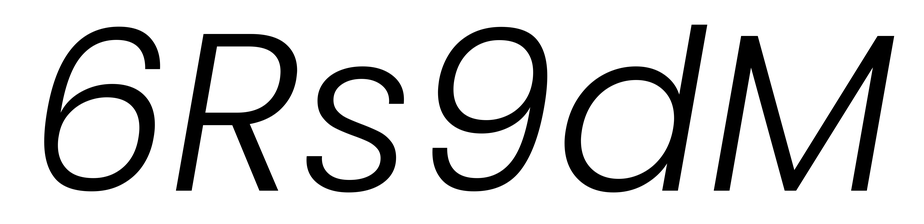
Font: Poppins-LightItalic